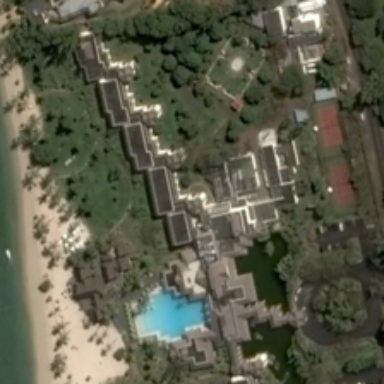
The swimming pool is surrounded by lush trees,on the side of the beach .